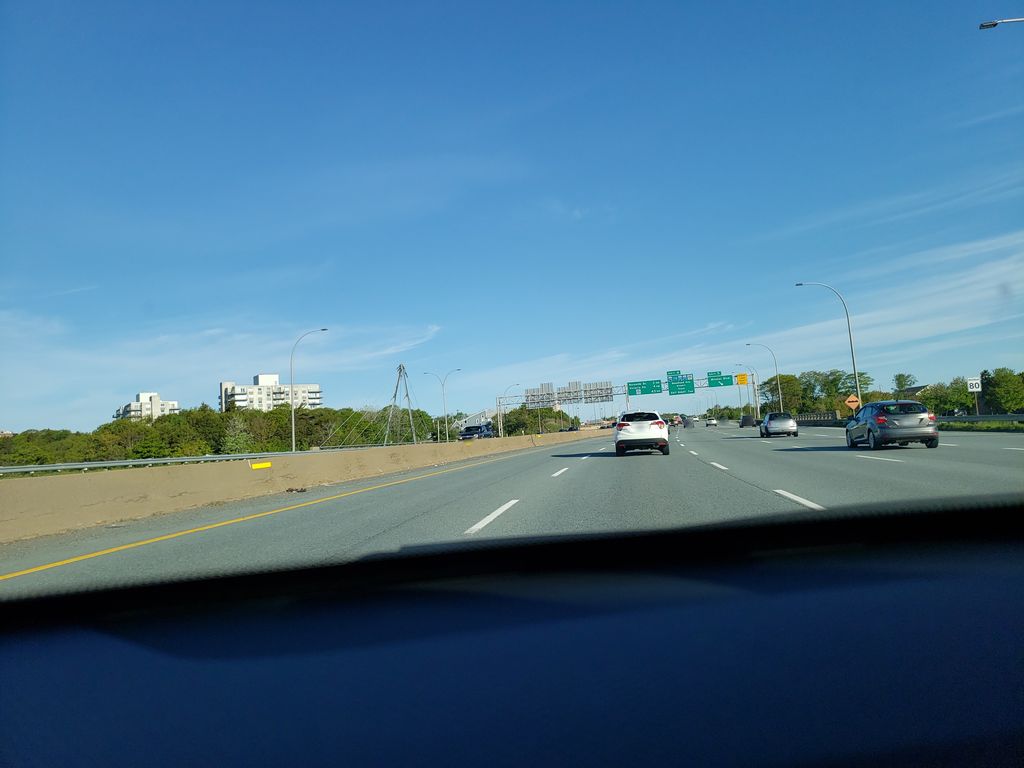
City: halifax